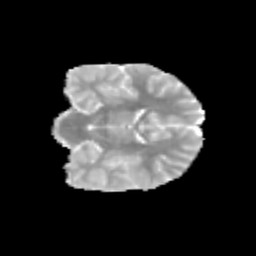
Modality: MD
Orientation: coronal
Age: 9
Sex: male
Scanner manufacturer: siemens
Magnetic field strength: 3 T
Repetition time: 3.8 s
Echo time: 0.07 s